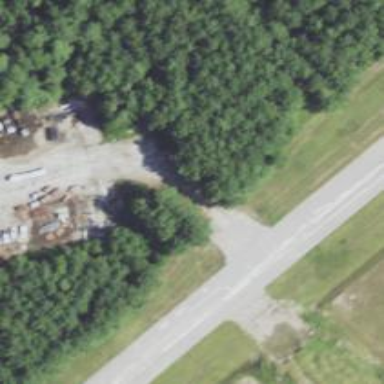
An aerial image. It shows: View of taxiway at the airport.